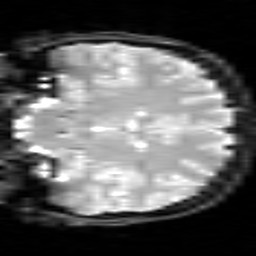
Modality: inplaneT2
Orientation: coronal
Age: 23
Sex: female